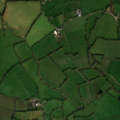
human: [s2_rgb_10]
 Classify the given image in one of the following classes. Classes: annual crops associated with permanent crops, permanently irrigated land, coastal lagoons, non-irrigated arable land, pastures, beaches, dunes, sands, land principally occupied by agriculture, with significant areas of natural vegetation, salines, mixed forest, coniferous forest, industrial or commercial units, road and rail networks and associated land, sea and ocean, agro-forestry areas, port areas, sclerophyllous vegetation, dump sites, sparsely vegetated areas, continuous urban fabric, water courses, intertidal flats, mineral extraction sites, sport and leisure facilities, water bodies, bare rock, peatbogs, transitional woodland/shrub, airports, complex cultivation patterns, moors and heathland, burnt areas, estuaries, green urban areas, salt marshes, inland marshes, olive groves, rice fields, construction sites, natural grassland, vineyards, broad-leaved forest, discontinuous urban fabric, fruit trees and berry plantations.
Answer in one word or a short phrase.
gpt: pastures